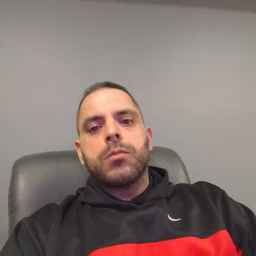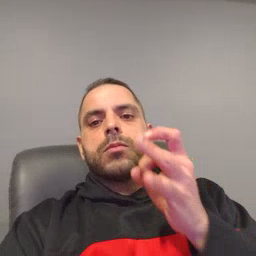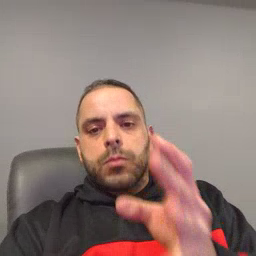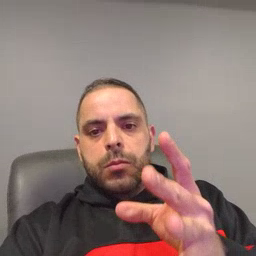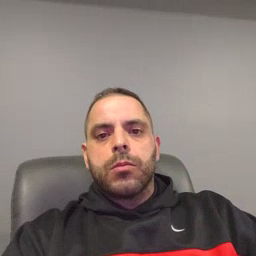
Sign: hate